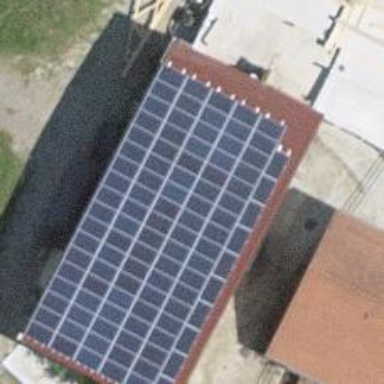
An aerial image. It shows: Solar power generator with photovoltaic panels.